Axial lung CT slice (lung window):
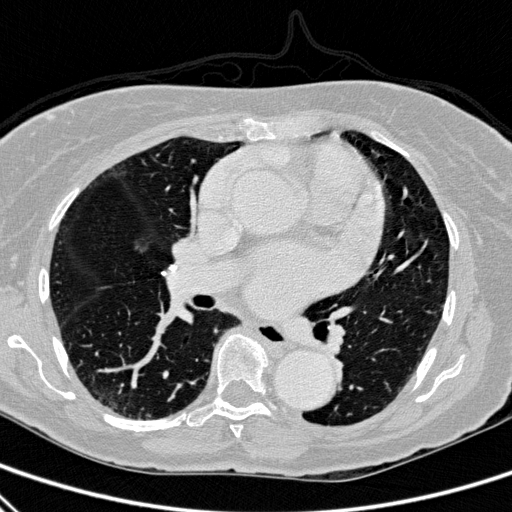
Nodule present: no